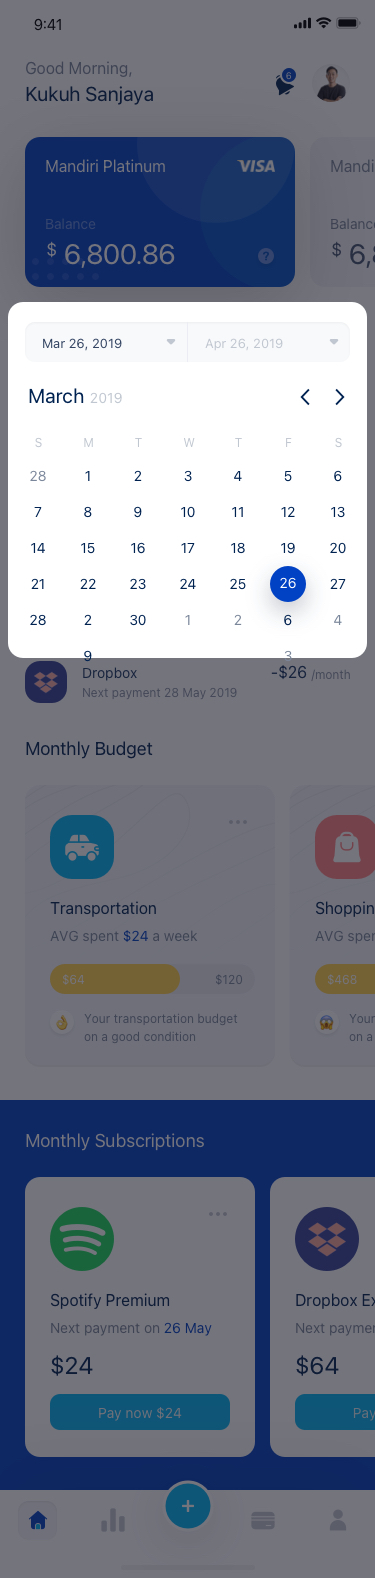
Text in this UI design:
Good Morning,
Kukuh Sanjaya
Mar 26, 2019
Apr 26, 2019
Spending
$980
Income
$2,860
Mandiri Finance
Balance
6,800.86
$
Mandiri Platinum
Balance
6,800.86
$
Transactions
See All
Freelance Work
+$2,600
Apr 28
Food & Baverages
-$48
Apr 26
Dropbox
/month
-$26
Next payment 28 May 2019
Monthly Budget
Transportation
AVG spent $24 a week
$64
$120
Your transportation budget on a good condition
👌
Shopping
AVG spent $86 a week
$468
Your transportation budget on a good condition
😱
Monthly Subscriptions
Spotify Premium
Next payment on 26 May
$24
Pay now $24
Dropbox Exclusive
Next payment on 28 May
$64
Pay now $64
Mar 26, 2019
Apr 26, 2019
March 2019
28
7
14
21
28
S
6
13
20
27
4
S
5
12
19
26
3
F
26
4
11
18
25
2
T
3
10
17
24
1
W
2
9
16
23
30
T
1
8
15
22
29
M